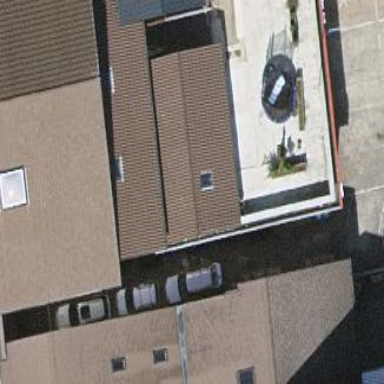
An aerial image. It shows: Gabled roof building with gray roof and brown walls.